Interaction volume radius: 5 \u00c5
Interaction volume height: 10 \u00c5
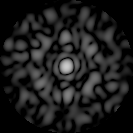
Disorder parameter: 0.9006